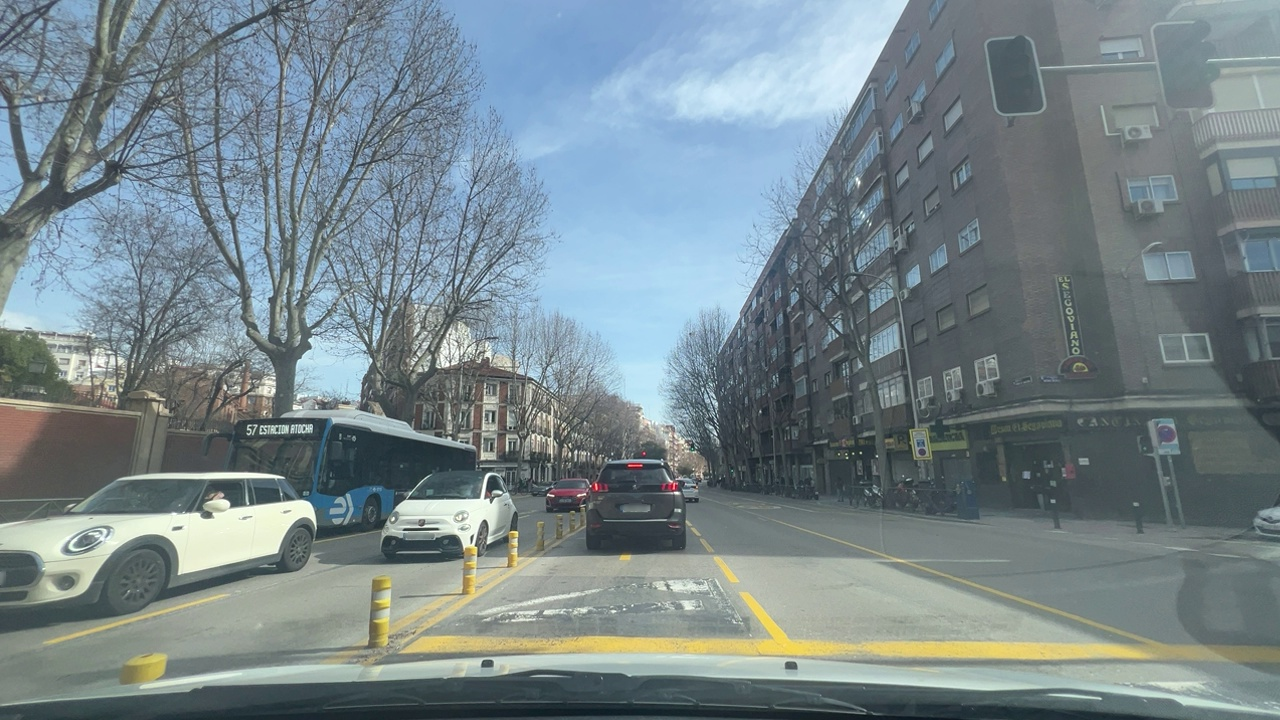
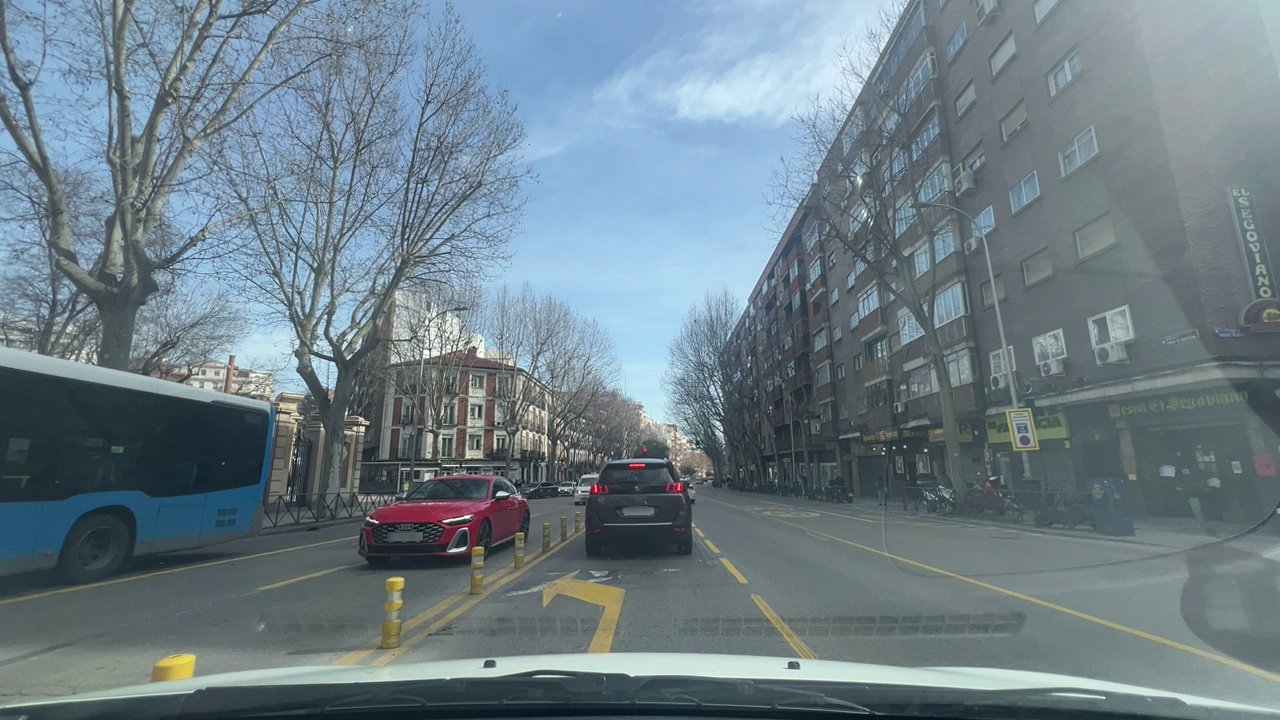
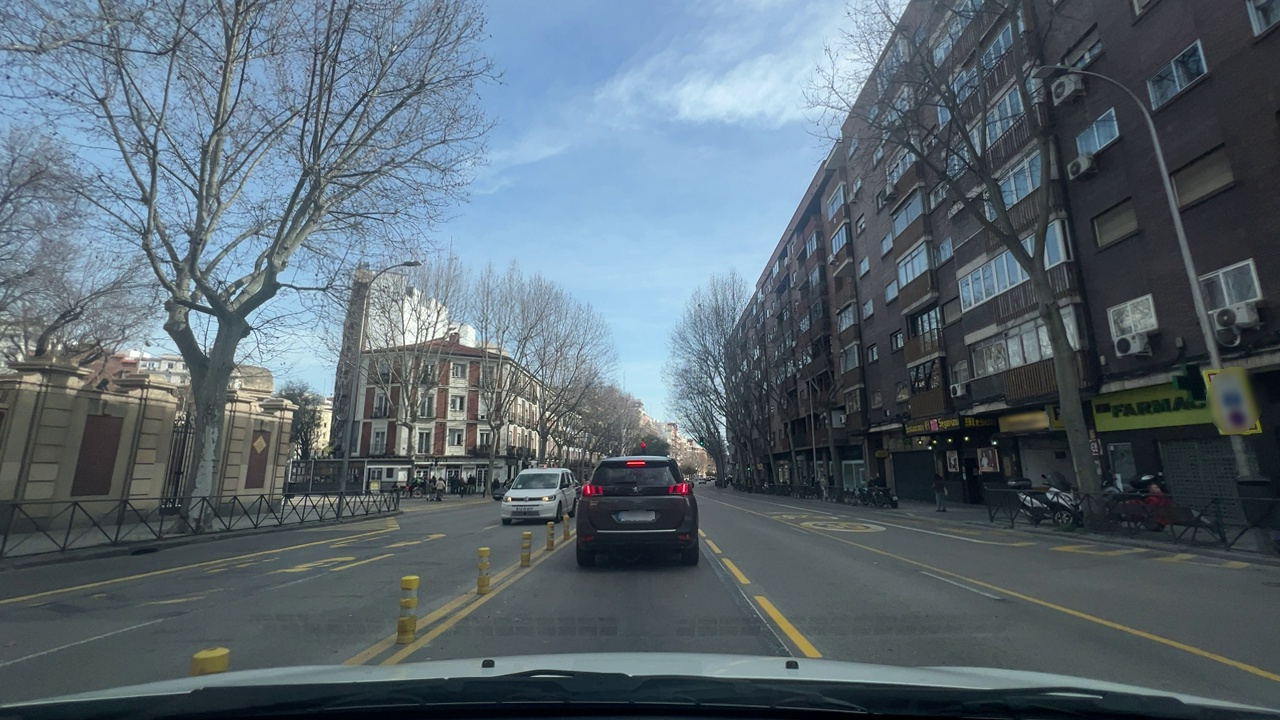
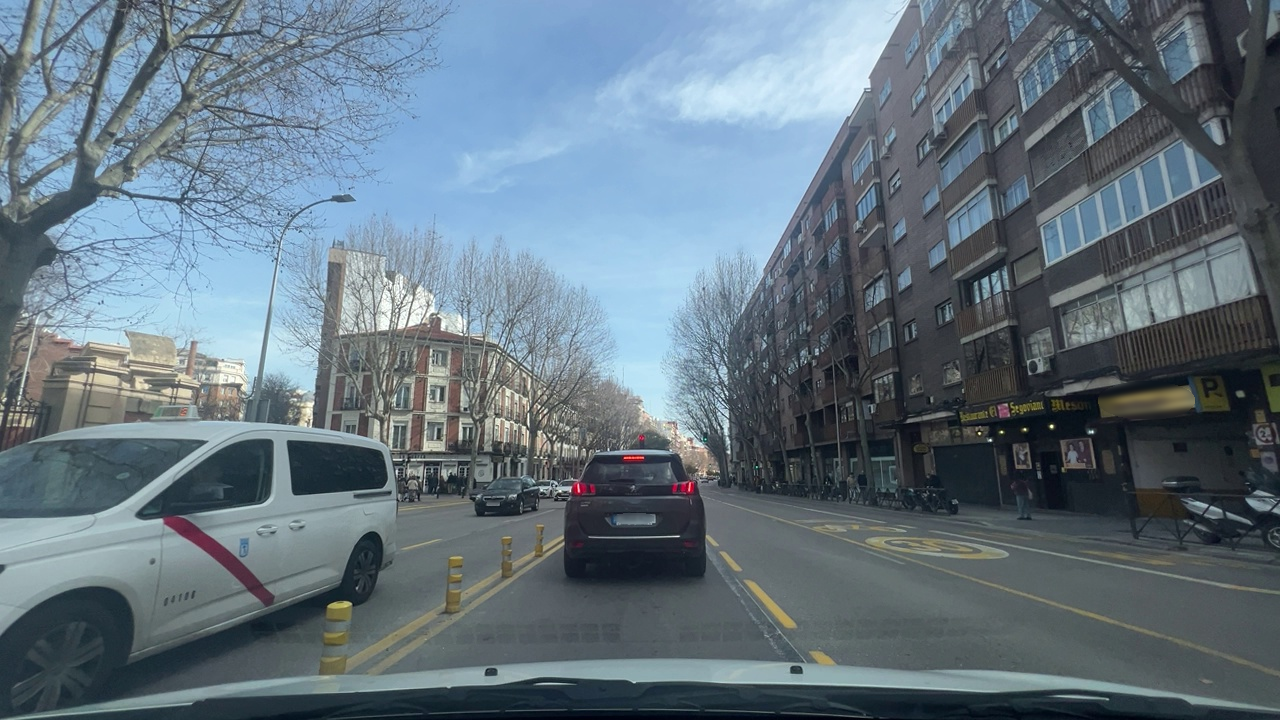
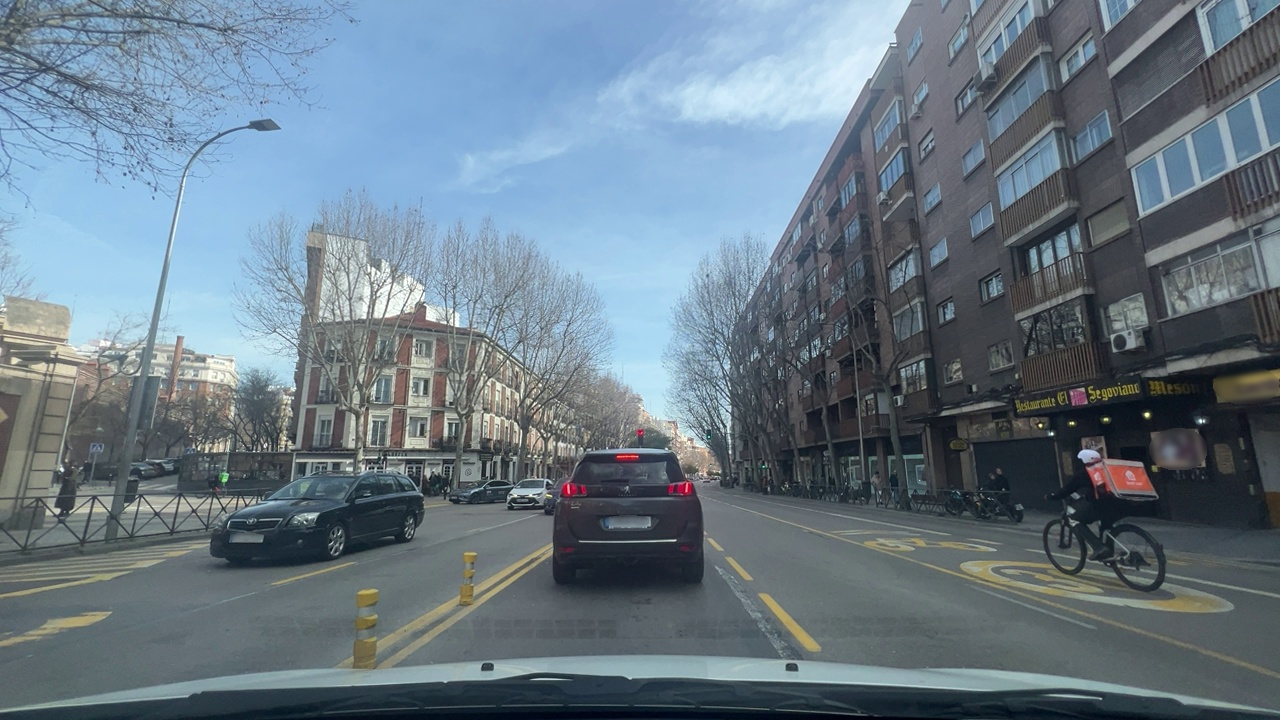
Situation: Leading braking
Question: Is there a vehicle directly ahead in the ego lane with brake lights on?
Answer: Yes
Reasoning: The vehicle directly aheado of the ego vehicle has the brake lghts on.

Situation: Leading braking
Question: Is the distance between the ego vehicle and the vehicle ahead decreasing?
Answer: Yes
Reasoning: As the leading vehicle is braking, and the ego vehicle is still moving, the distance between them is decreassing.

Situation: Leading braking
Question: Is either the ego vehicle or the leading vehicle stationary?
Answer: Yes
Reasoning: The leading vehicle is stationary with the brake lights on.

Situation: Leading braking
Question: Is the ego vehicle decelerating due to dense traffic or congestion ahead?
Answer: Yes
Reasoning: There vehicles ahead are stopped.